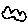
Label: cloud